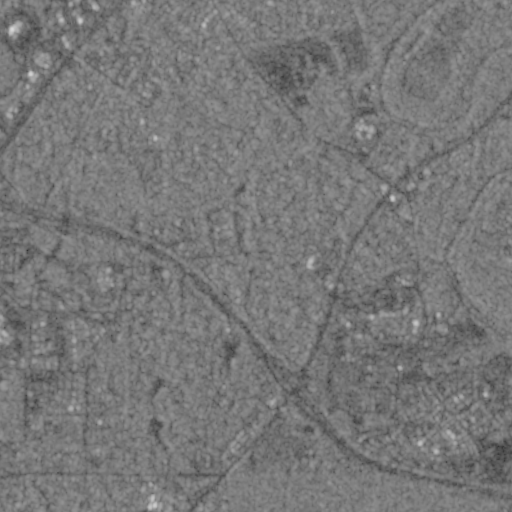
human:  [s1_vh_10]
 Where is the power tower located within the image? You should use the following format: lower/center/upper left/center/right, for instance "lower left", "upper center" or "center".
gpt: The power tower is located in the left of the image.
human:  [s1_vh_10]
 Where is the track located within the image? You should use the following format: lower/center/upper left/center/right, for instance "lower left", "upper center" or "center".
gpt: The track is located in the lower right of the image.
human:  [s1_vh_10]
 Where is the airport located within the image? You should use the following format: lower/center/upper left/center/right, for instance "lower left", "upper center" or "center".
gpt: There is no airport in the image.

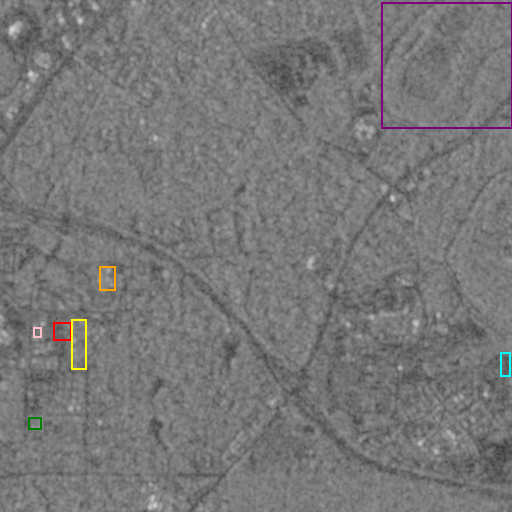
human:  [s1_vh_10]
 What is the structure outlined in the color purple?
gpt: The structure outlined in purple is a park.
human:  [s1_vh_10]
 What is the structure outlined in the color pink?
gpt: The structure outlined in pink is a parking garage.
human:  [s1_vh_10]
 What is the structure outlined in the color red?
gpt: The structure outlined in red is a parking lot.
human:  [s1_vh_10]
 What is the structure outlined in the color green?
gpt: The structure outlined in green is a power substation.
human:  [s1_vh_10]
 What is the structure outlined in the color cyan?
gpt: The structure outlined in cyan is a track.
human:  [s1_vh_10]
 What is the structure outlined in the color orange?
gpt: The structure outlined in orange is a building.
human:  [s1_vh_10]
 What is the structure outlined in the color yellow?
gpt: The structure outlined in yellow is a building.
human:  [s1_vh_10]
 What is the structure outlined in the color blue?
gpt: There is no blue outline.